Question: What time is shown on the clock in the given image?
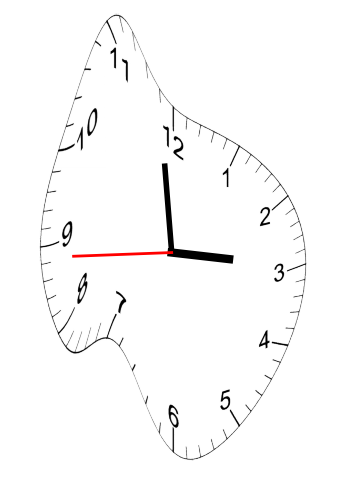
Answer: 02:58:44